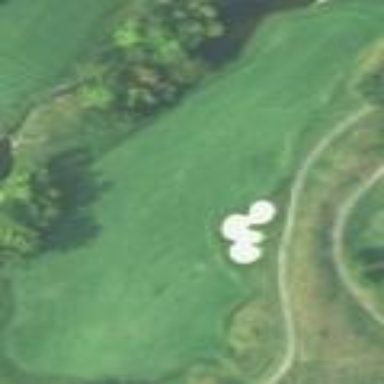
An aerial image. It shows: Golf fairway surrounded by grass.